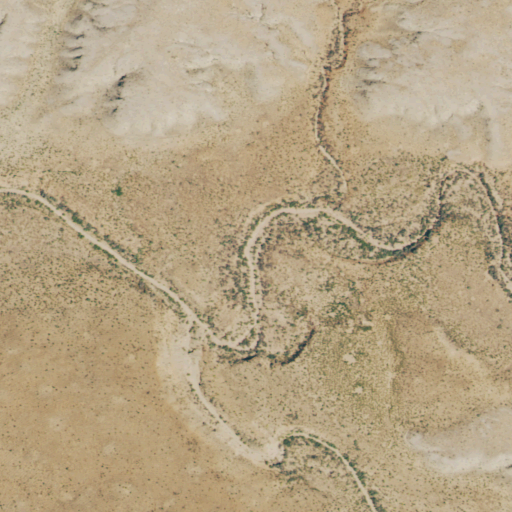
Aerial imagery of valley in Colorado named Hamm Canyon containing shrub and grassland